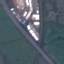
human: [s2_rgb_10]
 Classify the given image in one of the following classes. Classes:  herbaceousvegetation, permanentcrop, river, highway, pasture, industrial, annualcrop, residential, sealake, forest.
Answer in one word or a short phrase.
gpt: Highway